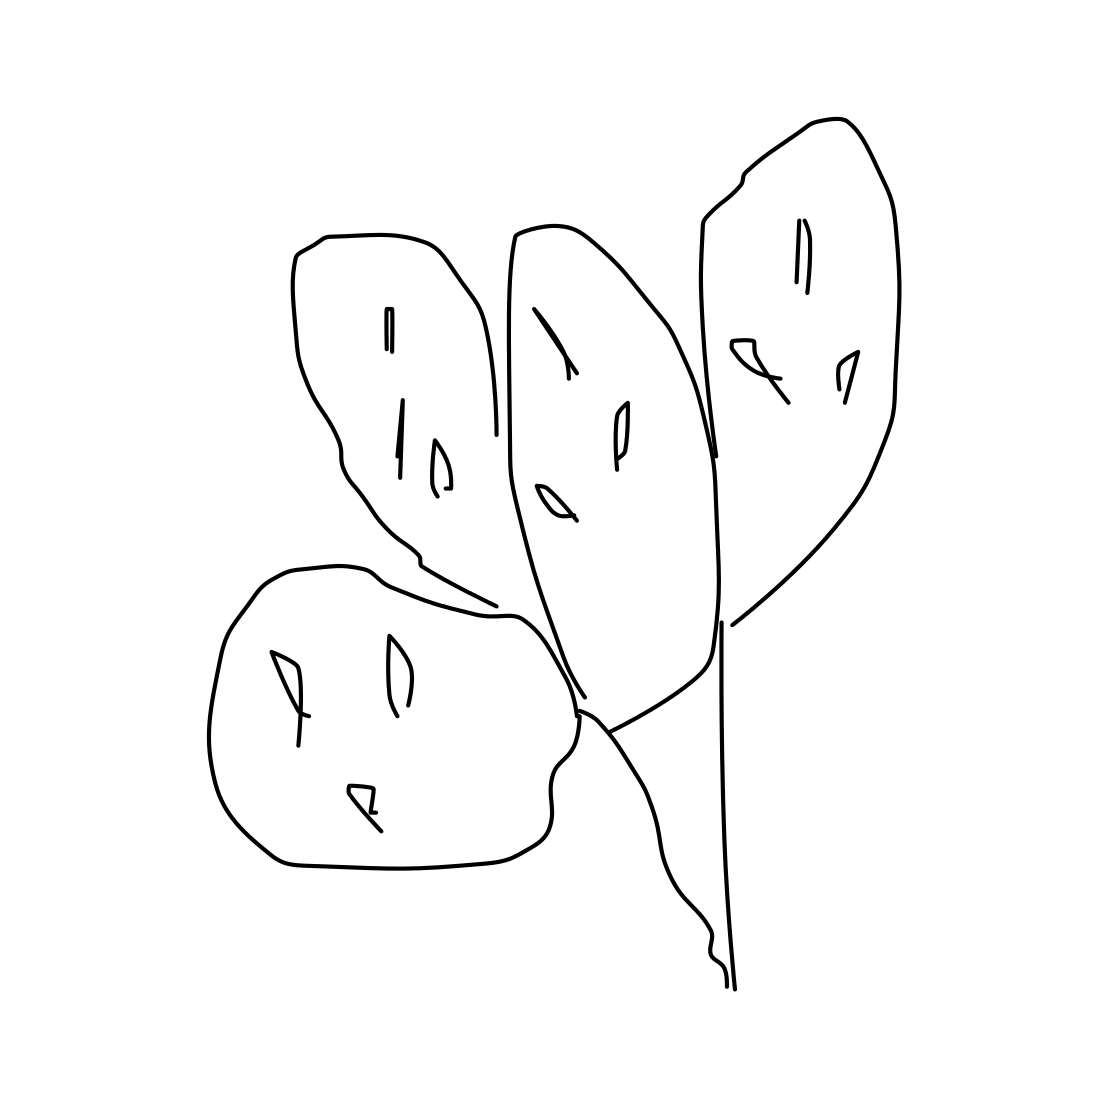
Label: cactus